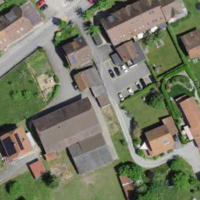
EUNIS habitat code: 54
Species observed at this site:
Cotinus coggygria